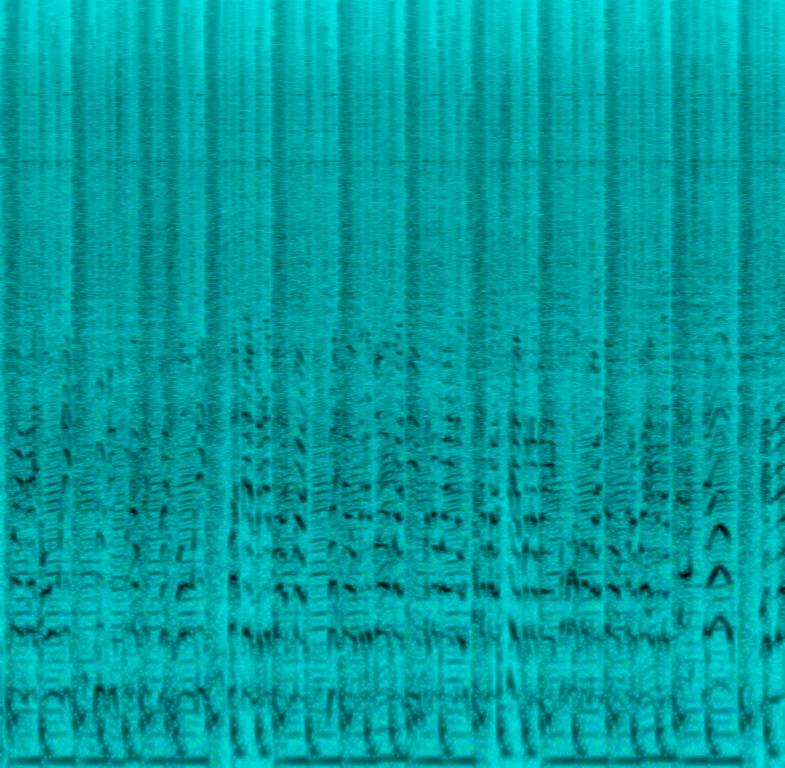
A typical drum&bass drummer is playing at fast speed with a very liquid digital bass while a male voice is rapping super fast along to the instrumental. This song may be playing in a competition.